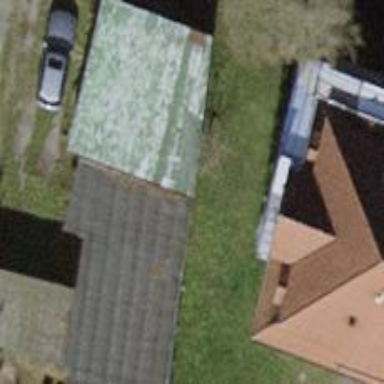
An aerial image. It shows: Group of garages.